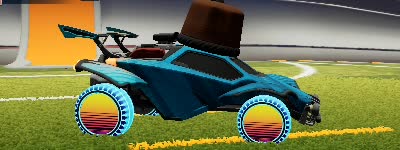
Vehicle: octane